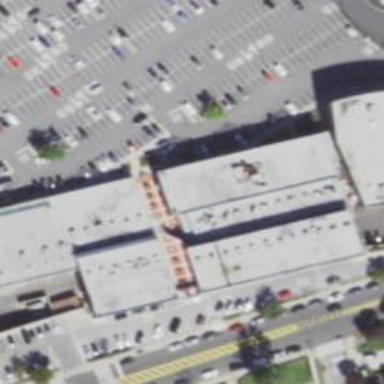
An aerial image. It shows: Retail building.